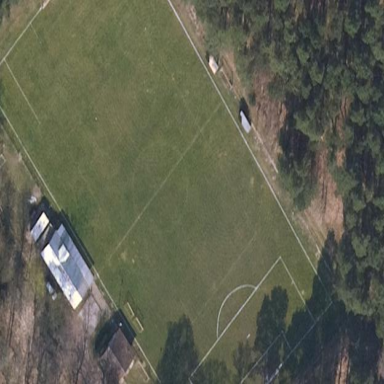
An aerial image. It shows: Soccer pitch for leisure land activities.